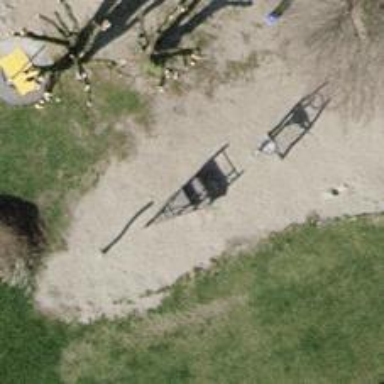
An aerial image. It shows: Playground featuring ship-themed structure.